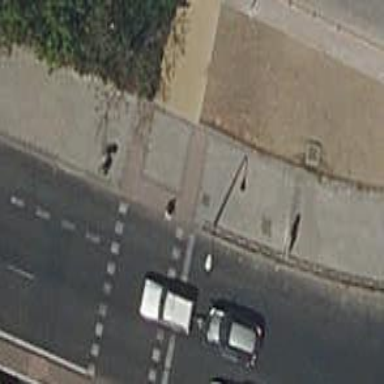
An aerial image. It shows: Footway made of paving stones.